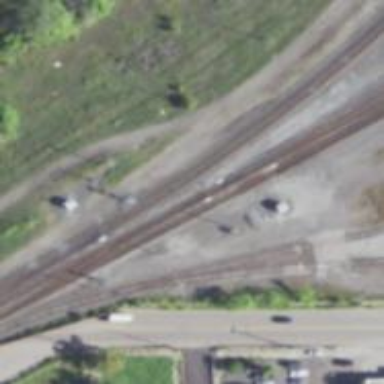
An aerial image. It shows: Railway tracks on embankment.